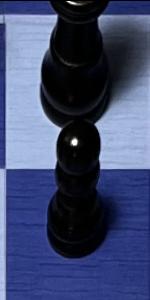
Label: Pawn_Black